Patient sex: M
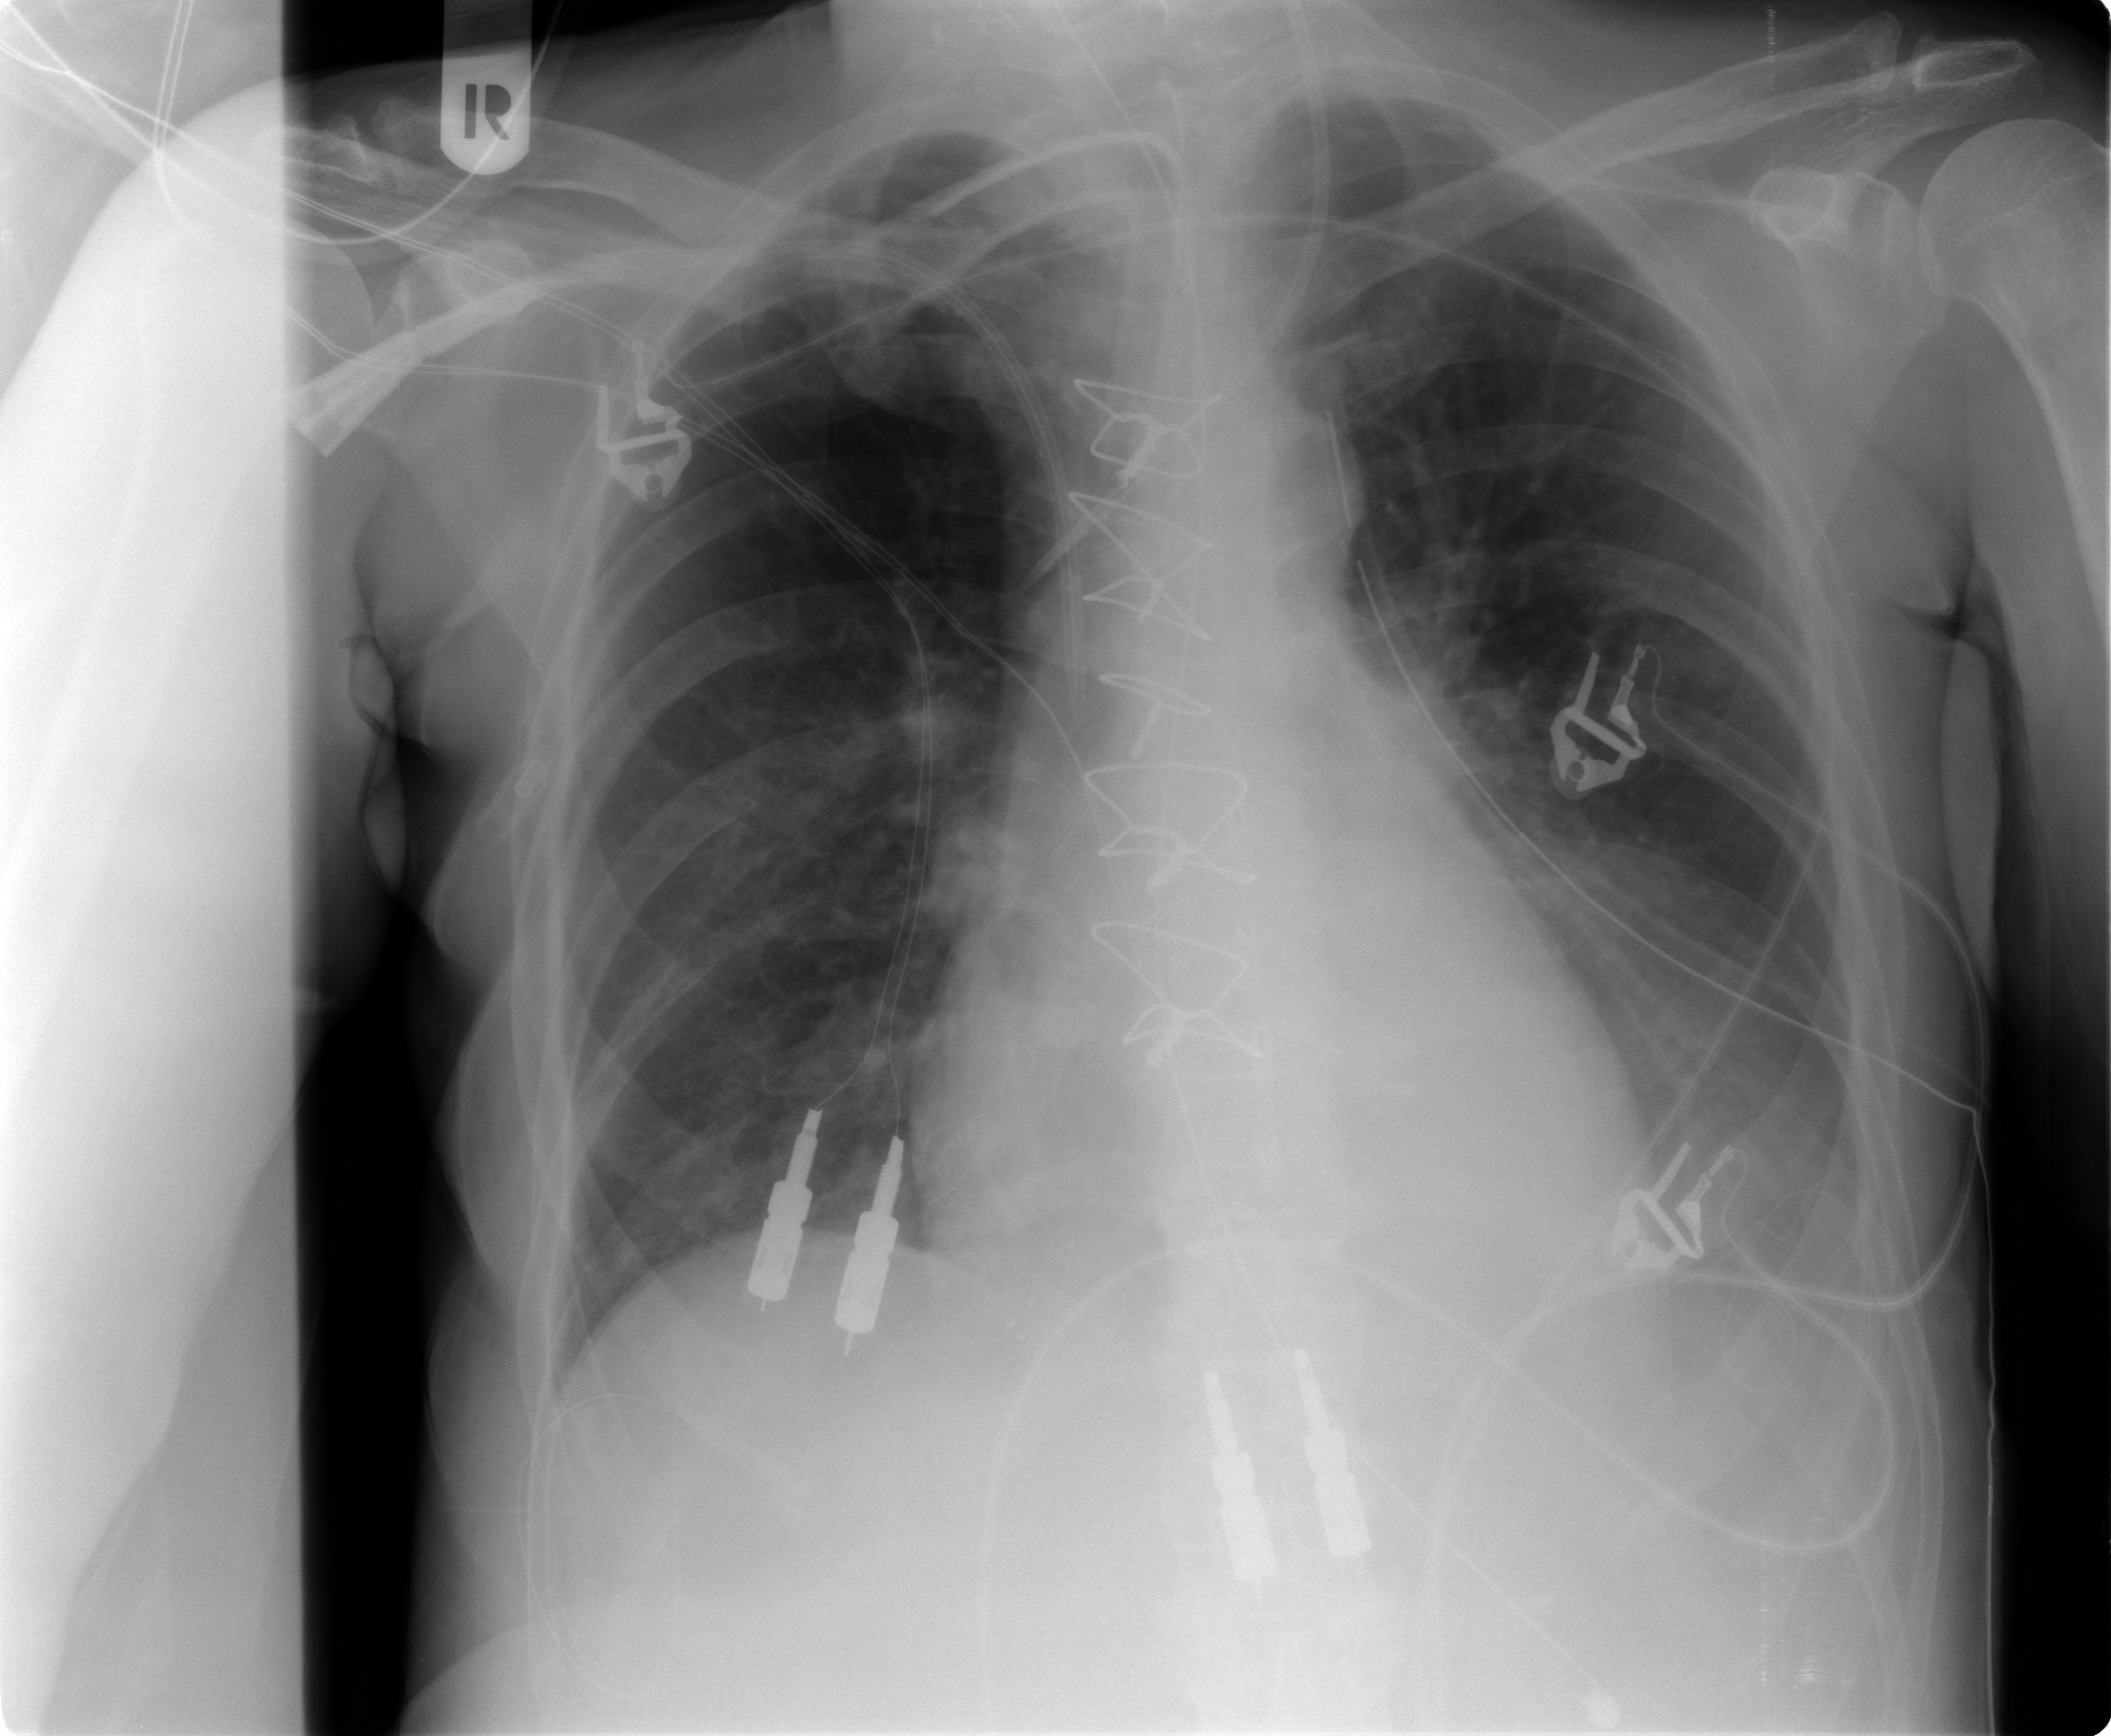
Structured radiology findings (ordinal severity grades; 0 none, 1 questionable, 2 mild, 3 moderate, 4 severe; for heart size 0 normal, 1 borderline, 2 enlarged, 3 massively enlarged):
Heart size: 0
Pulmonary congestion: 1
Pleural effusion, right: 0
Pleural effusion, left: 2
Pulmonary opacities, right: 0
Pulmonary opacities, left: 0
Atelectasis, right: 0
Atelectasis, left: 2